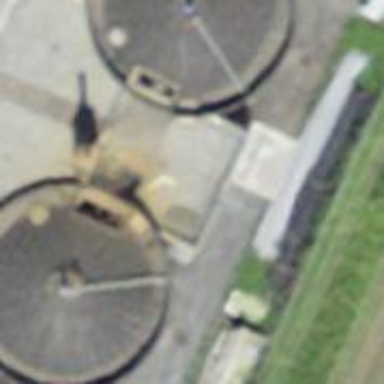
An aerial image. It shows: Building with storage tank.